Field crop: maize
Growth stage: 1
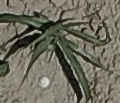
Species: sorghum